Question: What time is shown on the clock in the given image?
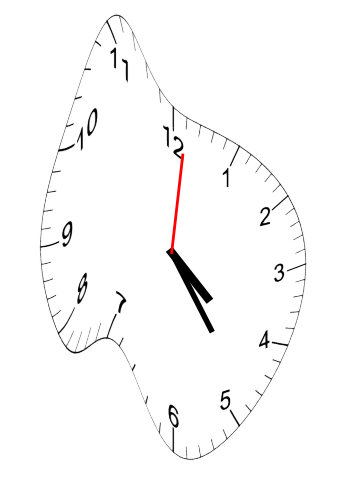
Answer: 04:24:01